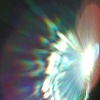
Label: sunburn